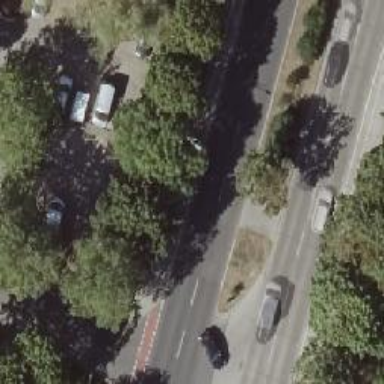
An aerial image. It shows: Unmarked crossing with pedestrian island.